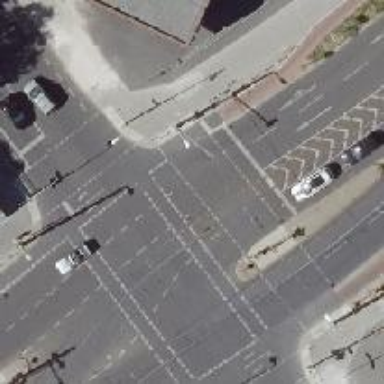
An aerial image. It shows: Road crossing with traffic signals.